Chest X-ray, AP view. Patient: 16 years old, sex M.
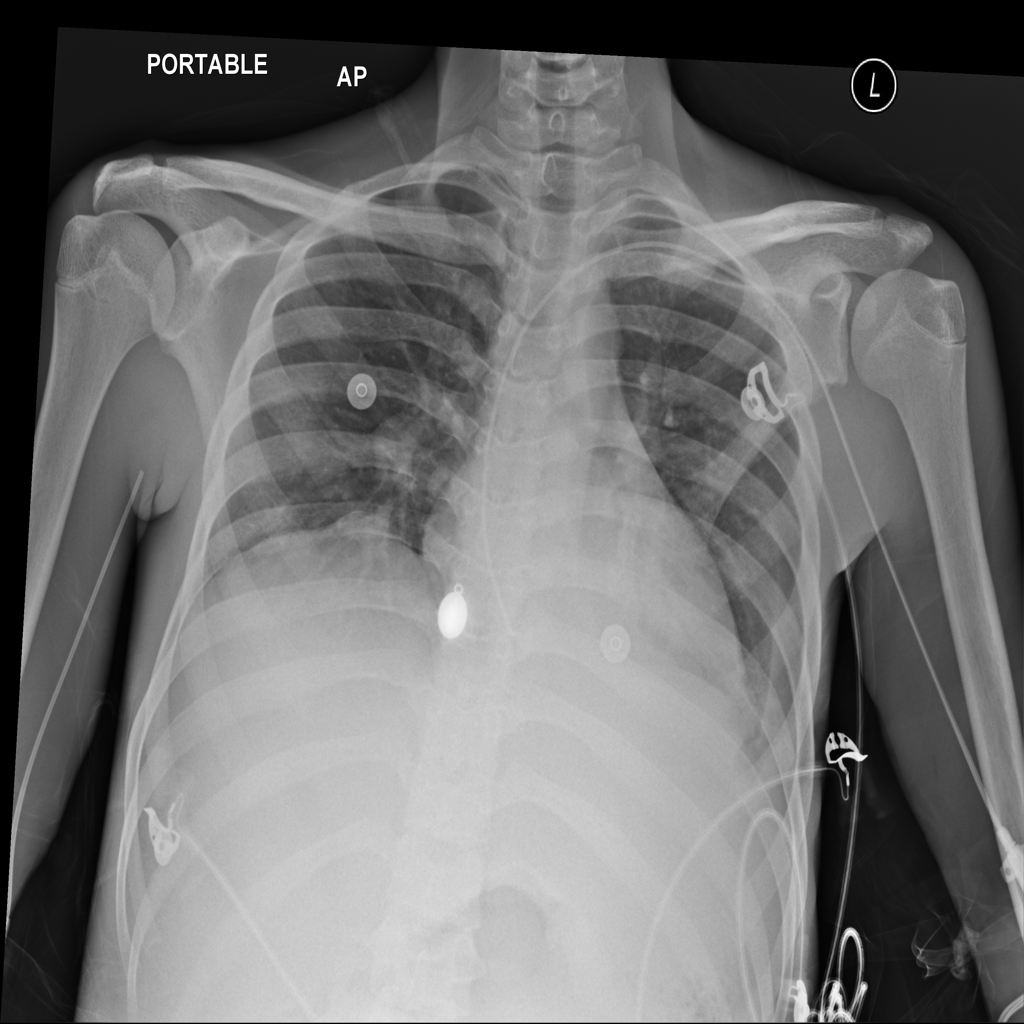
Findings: No Finding